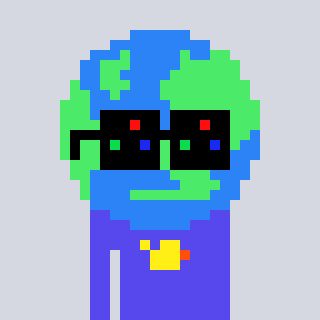
a pixel art character with square black sunglasses, a earth-shaped head and a computerblue-colored body on a cool background